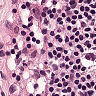
Metastatic tissue present: no